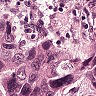
Metastatic tissue present: yes